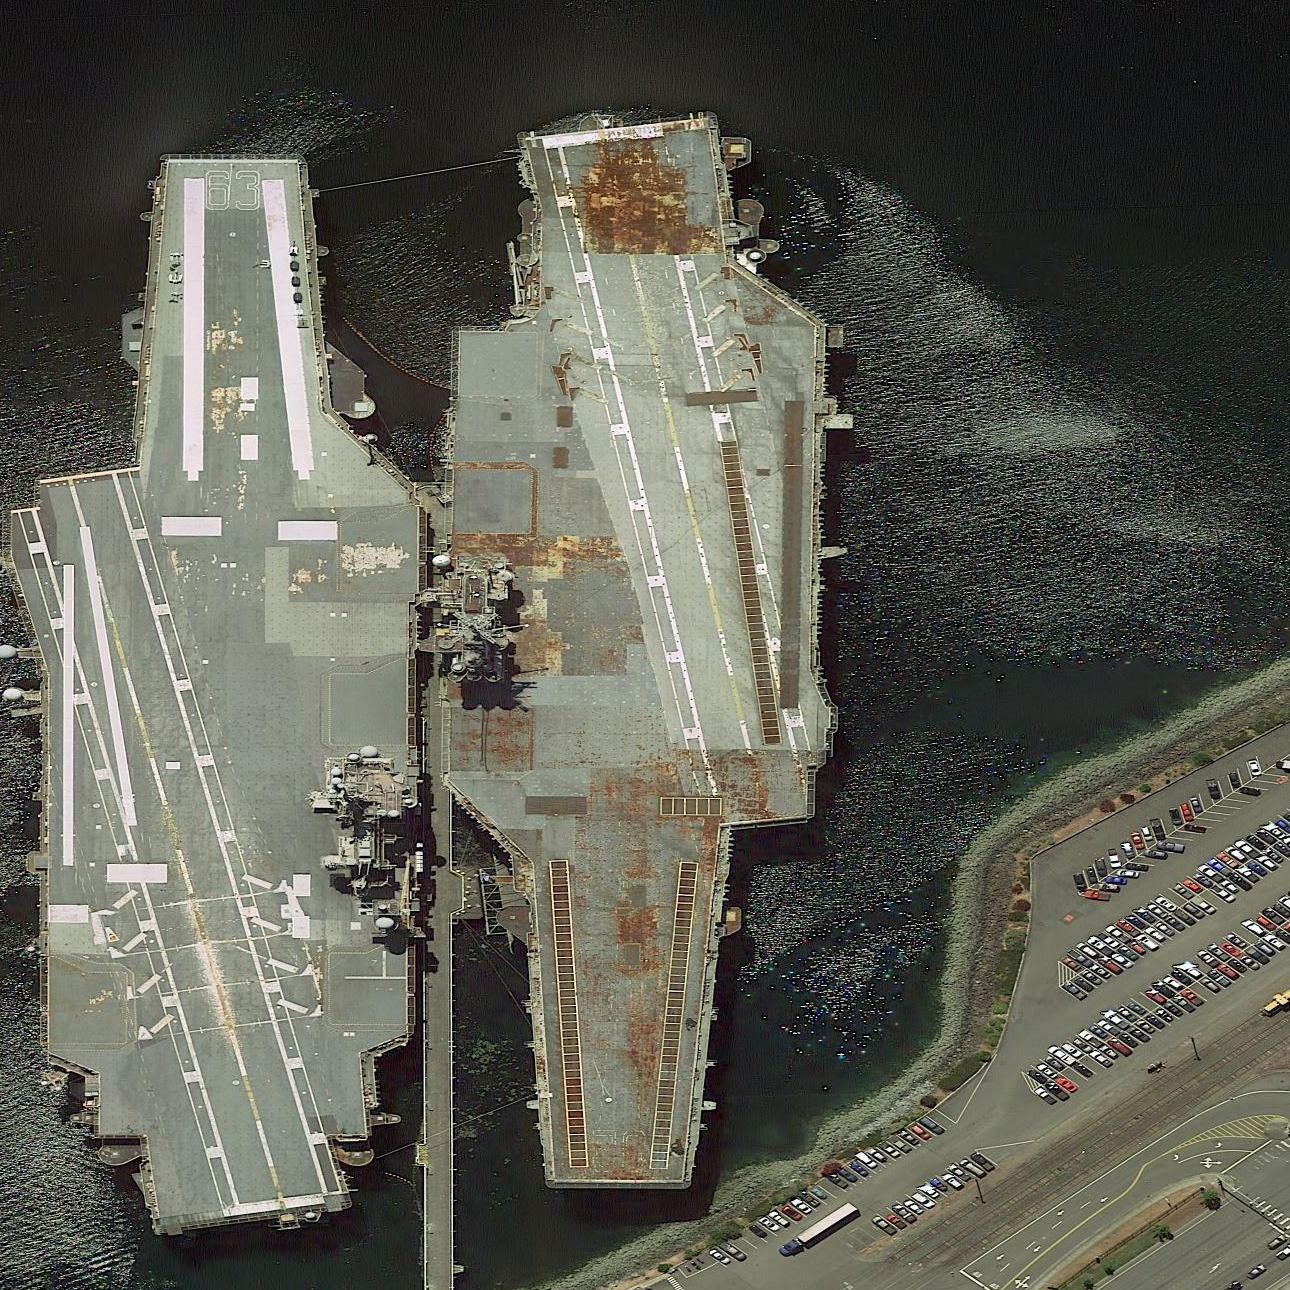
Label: aircraft_carrier